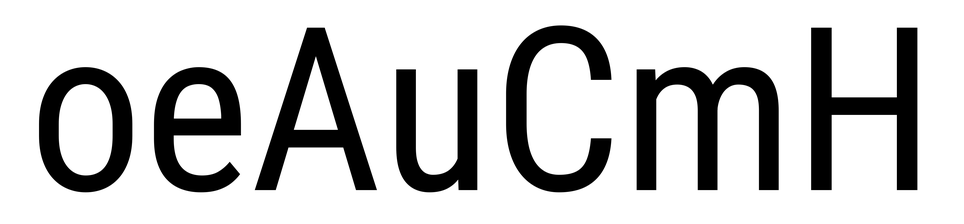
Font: Roboto_Condensed_Regular